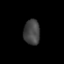
Tissue: prostate
Cell type: Myeloid cells
Senescence score: 0.3209
Nuclear area (px): 394
Mean DAPI intensity: 68.31